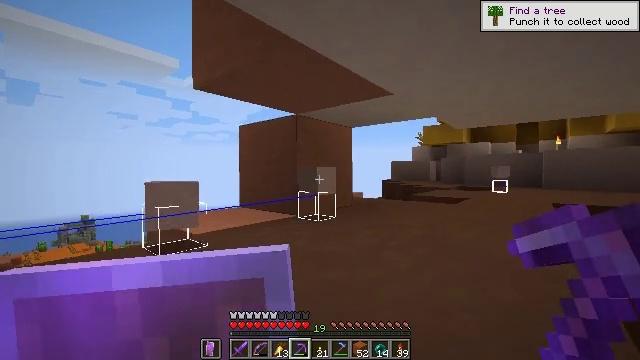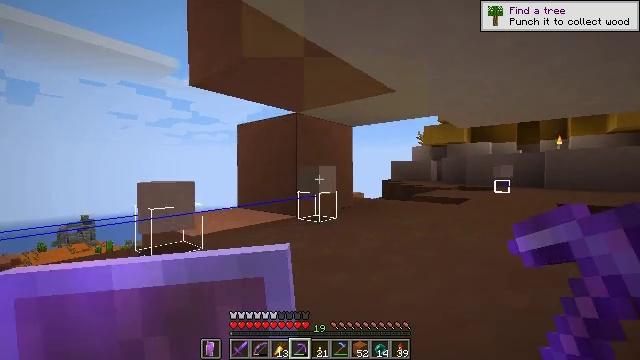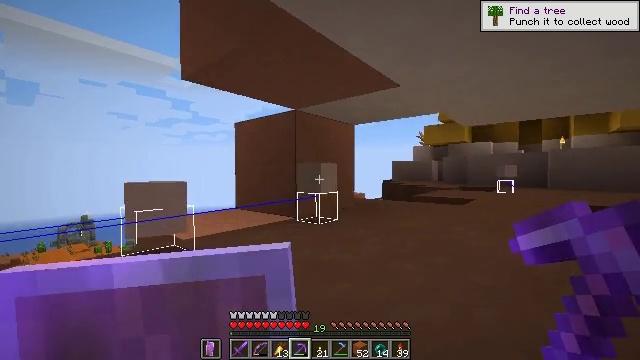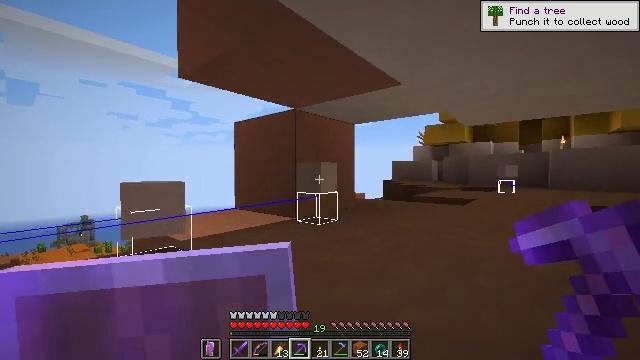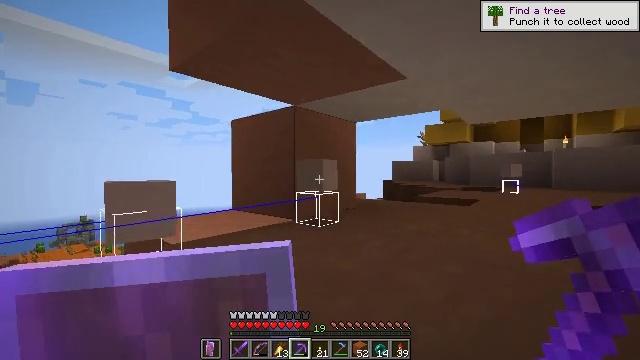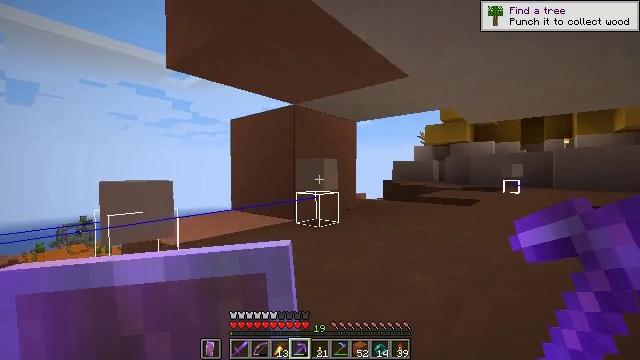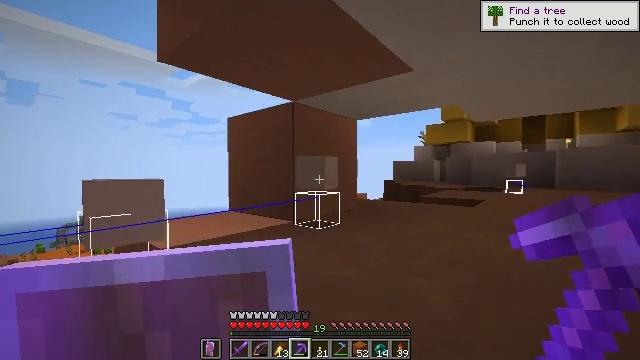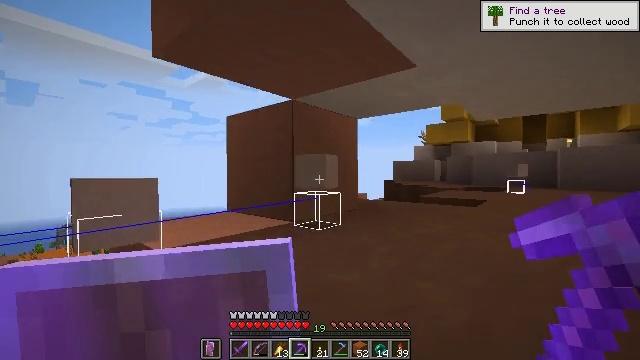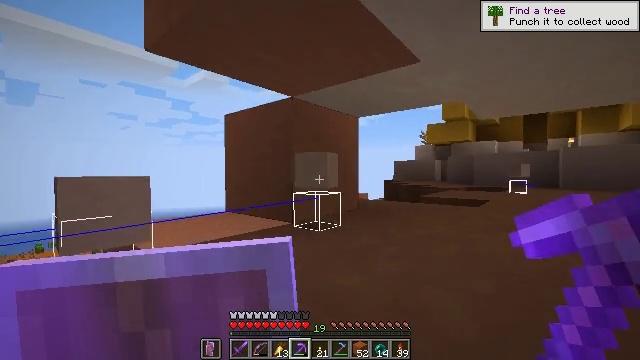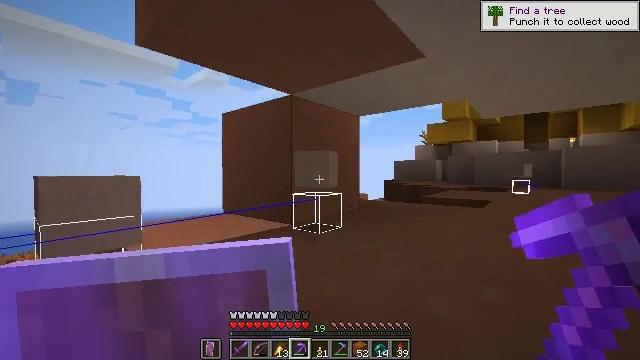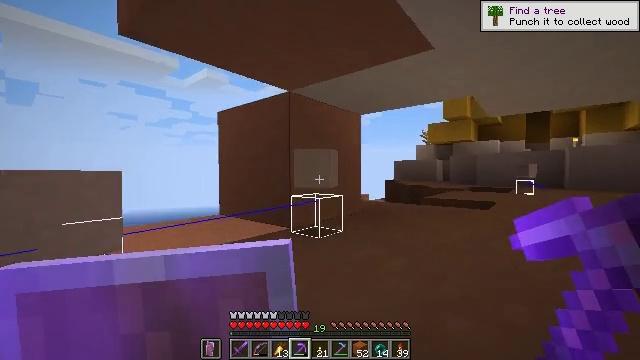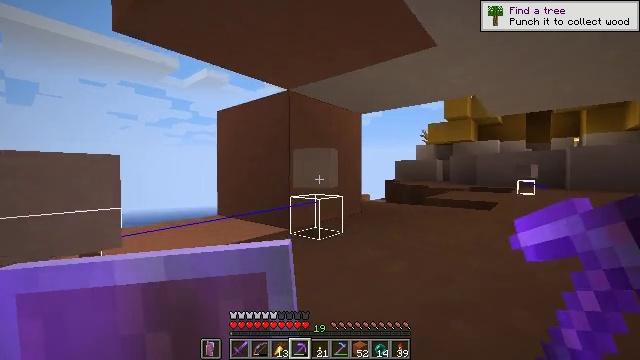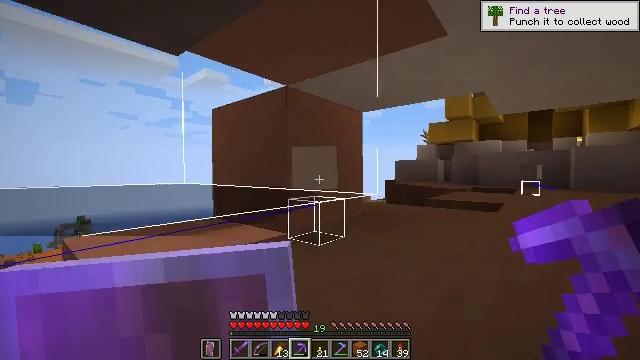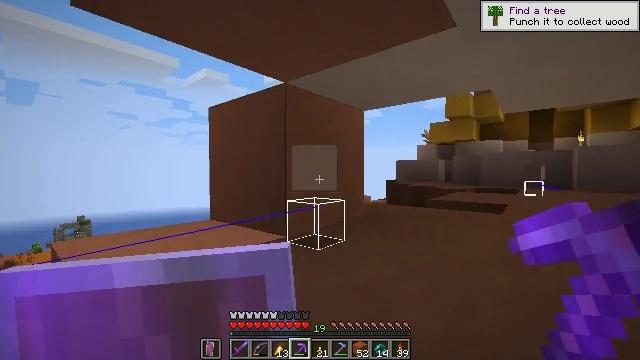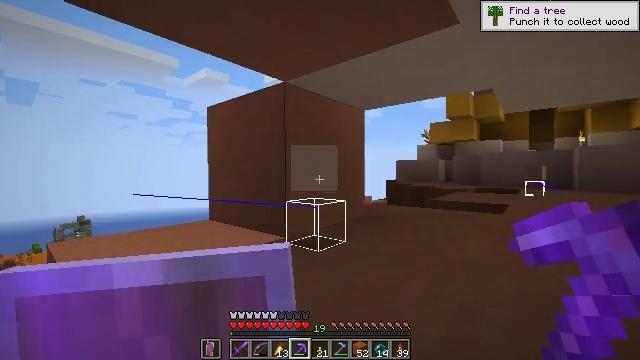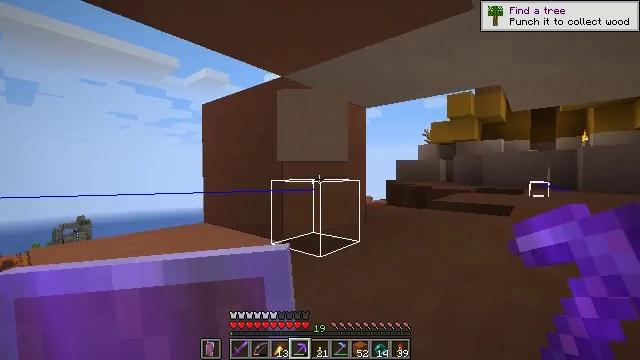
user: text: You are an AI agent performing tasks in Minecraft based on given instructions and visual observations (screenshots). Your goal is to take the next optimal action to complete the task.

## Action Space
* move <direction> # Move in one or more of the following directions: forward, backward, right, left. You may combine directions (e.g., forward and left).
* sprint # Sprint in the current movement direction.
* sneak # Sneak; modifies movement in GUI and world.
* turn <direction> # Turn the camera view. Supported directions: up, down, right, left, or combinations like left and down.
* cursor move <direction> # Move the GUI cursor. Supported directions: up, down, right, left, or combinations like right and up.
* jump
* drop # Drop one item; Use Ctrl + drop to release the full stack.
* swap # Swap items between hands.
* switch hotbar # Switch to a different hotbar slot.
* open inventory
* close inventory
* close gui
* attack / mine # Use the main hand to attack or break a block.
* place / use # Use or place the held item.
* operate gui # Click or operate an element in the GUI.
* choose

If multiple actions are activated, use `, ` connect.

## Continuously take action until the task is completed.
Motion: motion action
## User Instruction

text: Dig white terracotta from a structure.
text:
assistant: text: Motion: move forward
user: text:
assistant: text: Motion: move forward
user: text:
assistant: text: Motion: move forward
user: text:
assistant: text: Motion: move forward
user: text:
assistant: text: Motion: move forward
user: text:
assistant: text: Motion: move forward
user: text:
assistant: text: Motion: move forward
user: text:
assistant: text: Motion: move forward
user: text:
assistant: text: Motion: move forward
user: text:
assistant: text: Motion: move forward
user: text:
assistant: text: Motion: move forward
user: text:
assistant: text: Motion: move forward
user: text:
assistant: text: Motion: move forward
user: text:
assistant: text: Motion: move forward
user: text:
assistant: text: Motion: move forward
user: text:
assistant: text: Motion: move forward
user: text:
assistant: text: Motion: move forward
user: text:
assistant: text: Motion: move forward
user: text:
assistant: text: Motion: move forward
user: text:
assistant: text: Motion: move forward
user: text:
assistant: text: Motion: move forward
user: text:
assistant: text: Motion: move forward, turn right and down
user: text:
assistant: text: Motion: move forward, turn right and down
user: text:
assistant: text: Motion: move forward, turn right and down
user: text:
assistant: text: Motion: move forward
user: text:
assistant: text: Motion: move forward
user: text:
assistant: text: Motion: move forward, turn right
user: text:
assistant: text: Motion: move forward
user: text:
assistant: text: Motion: move forward and move right
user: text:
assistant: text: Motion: move forward and move right